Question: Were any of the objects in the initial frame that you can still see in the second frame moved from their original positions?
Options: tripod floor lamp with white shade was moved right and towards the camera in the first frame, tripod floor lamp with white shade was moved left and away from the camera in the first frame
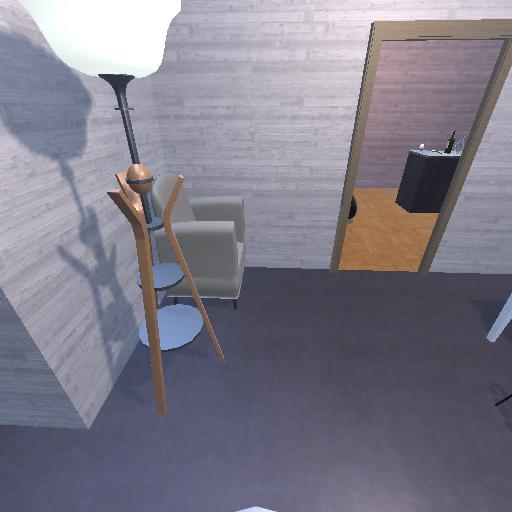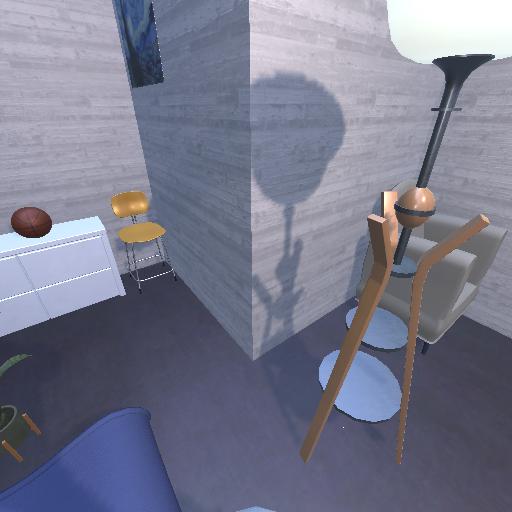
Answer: tripod floor lamp with white shade was moved right and towards the camera in the first frame